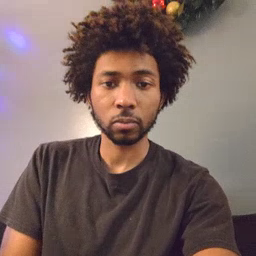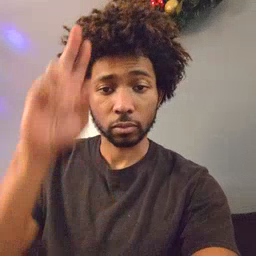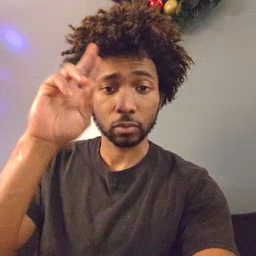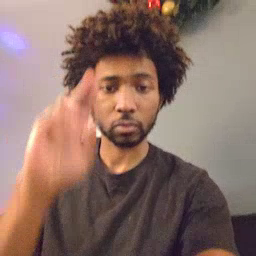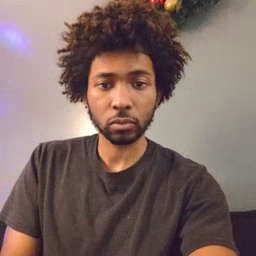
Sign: uncle